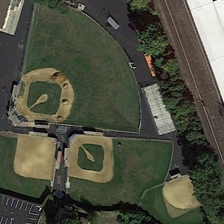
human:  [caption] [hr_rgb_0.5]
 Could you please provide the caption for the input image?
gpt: the baseball field consists of a large lawn .

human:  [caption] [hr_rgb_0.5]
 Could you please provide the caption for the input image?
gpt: four baseball fields in different sides are near some green trees .

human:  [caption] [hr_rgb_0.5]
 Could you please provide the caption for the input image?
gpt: the baseball field field is surrounded by lush trees and buildings .

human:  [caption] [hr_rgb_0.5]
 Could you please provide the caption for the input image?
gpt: four baseball fields in different sides are near some green trees .

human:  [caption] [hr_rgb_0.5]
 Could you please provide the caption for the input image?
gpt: the baseball field field is surrounded by lush trees and buildings .